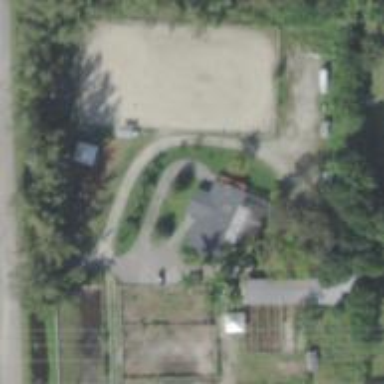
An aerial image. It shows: Driveway leading to service road.